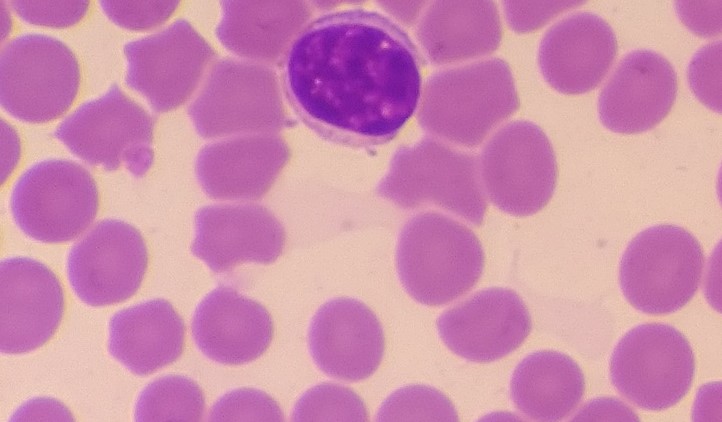
White blood cell type: Lymphocyte